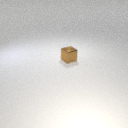
small brown metal cube